Interaction volume radius: 10 \u00c5
Interaction volume height: 25 \u00c5
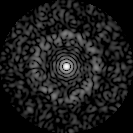
Disorder parameter: 0.8474